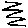
Label: zigzag